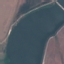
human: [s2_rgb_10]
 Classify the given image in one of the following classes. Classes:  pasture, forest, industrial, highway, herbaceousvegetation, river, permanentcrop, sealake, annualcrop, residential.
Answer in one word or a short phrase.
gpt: River